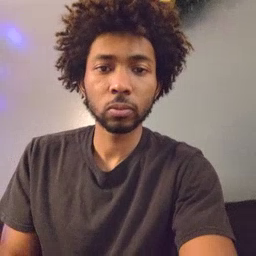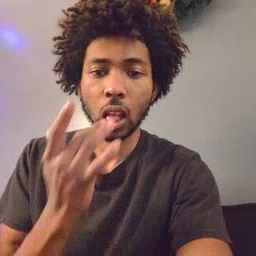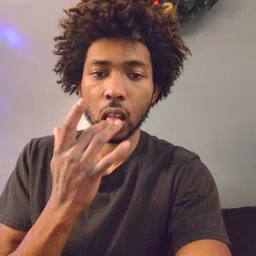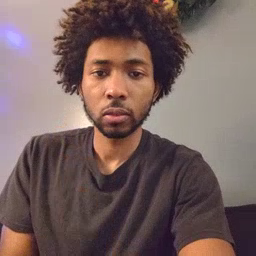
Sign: taste